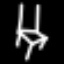
Label: chair